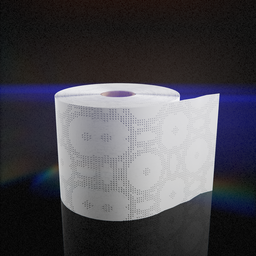
Label: tools